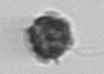
Label: Syracosphaera_pulchra